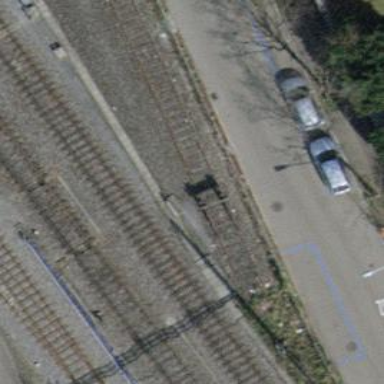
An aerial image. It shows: Railway buffer stop.